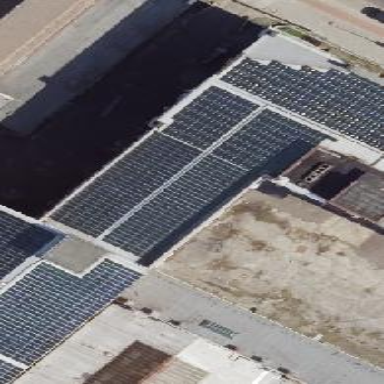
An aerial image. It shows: Solar power generator using photovoltaic panels.